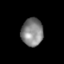
Tissue: lung
Cell type: T cells
Senescence score: 0.2348
Nuclear area (px): 591
Mean DAPI intensity: 131.873